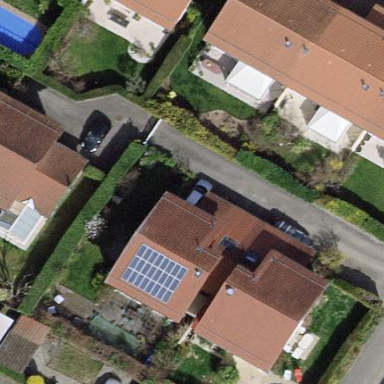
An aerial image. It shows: Garden enclosed by fence.